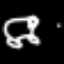
Label: frog